Aerial crown-view tile of a tropical tree (Barro Colorado Island, Panama), acquired 20250217:
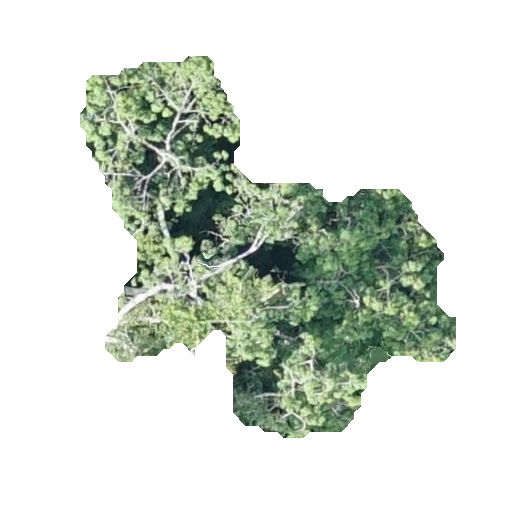
Species: Ceiba pentandra
GBIF accepted scientific name: Ceiba pentandra
Crown area: 115.186 m²